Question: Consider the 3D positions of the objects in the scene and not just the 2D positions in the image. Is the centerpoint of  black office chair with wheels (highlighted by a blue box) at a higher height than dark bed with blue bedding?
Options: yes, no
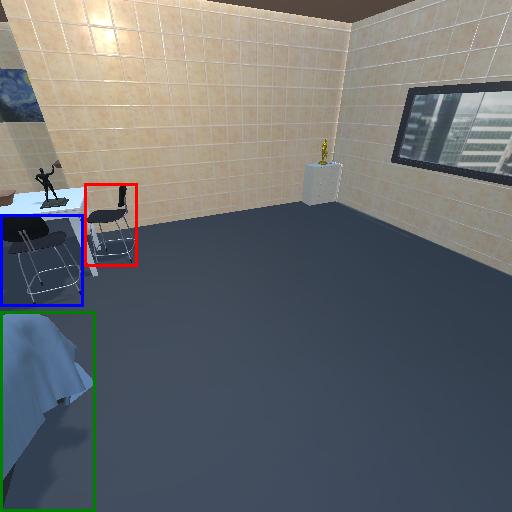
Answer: yes